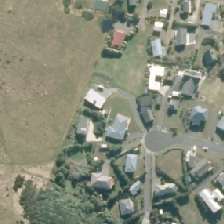
Land cover: urban_build_up